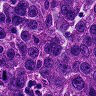
Metastatic tissue present: yes